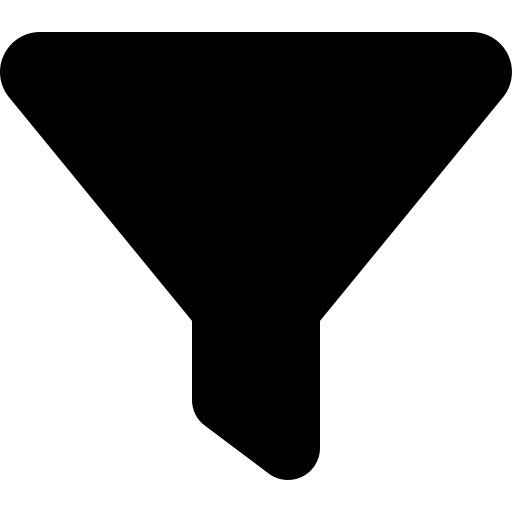
Tags: icon, FontAwesome, fa-icon, solid, filter